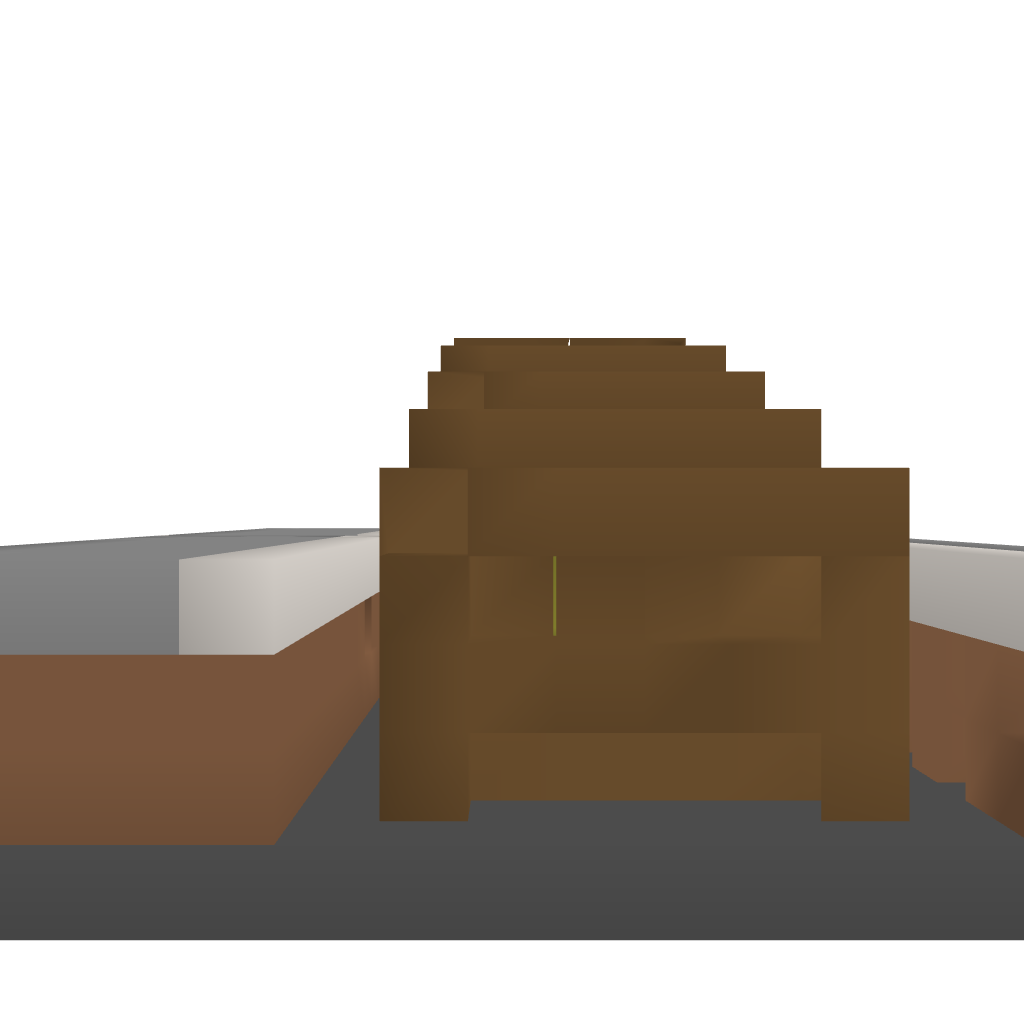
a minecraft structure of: Different Modern House